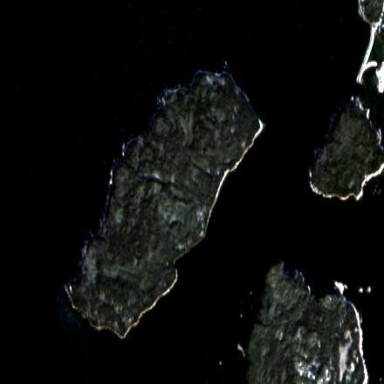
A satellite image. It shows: Island with conservation area along the coastline.